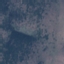
Land use / land cover class: HerbaceousVegetation